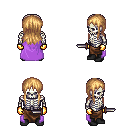
a pixel art fantasy rpg character, male body template, skeleton, lavender cape, robe skirt, light blonde unkempt hairstyle, gold gloves, black shoes, dagger, four views (front, back, left, right), 2x2 character sprite sheet, small pixel art, hard edges, no anti-aliasing